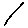
Label: line